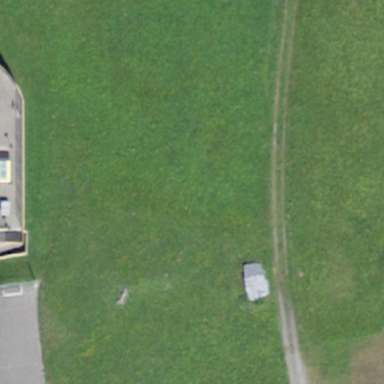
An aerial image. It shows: Beautiful meadow.